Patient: sex M, age 71
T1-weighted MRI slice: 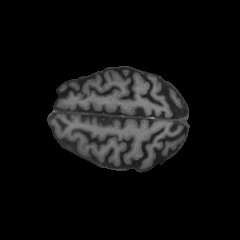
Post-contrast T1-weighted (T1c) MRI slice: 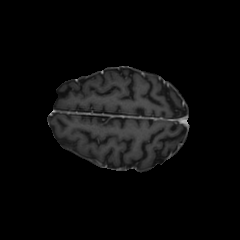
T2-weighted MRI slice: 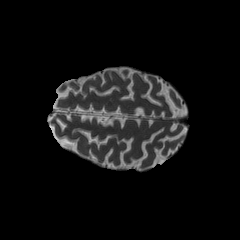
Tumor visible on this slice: no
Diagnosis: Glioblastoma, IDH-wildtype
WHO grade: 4